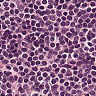
Metastatic tissue present: no